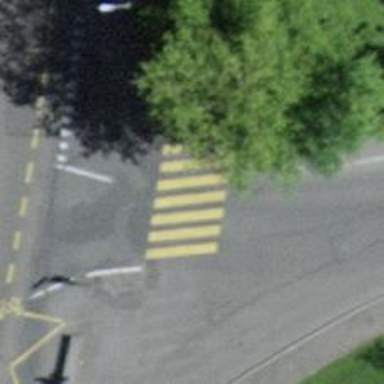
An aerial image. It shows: Marked road crossing.